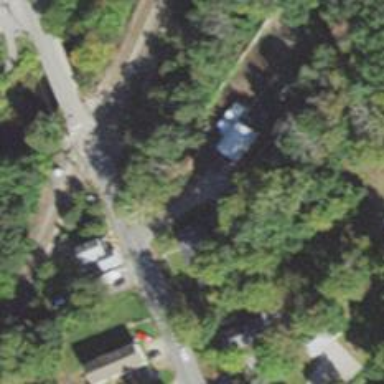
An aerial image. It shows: Residential driveway designated as service road.